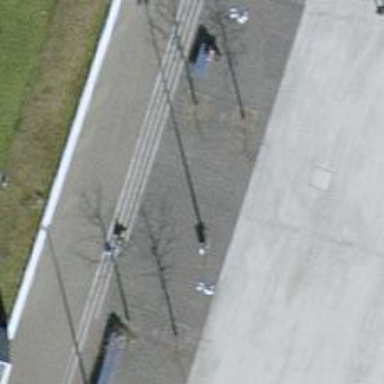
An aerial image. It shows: Blue bench.